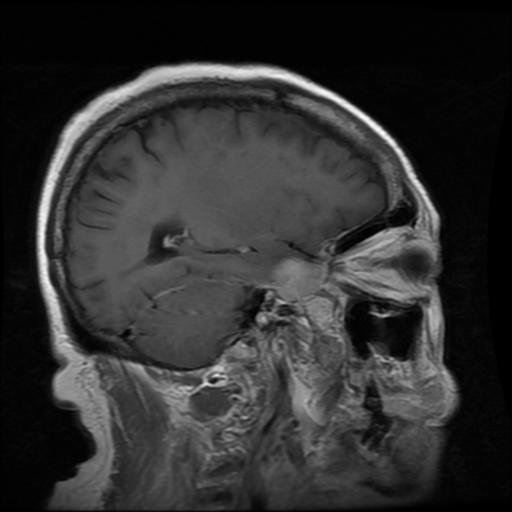
Label: meningioma